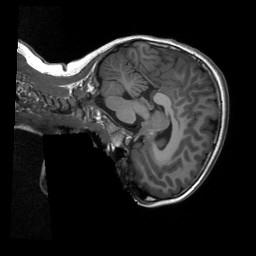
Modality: T1w
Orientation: sagittal
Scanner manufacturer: siemens
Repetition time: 2.3 s
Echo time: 0.00229 s